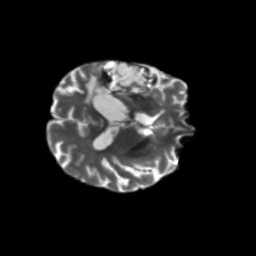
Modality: T2w
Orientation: axial
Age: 55
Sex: male
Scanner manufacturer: siemens
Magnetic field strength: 3 T
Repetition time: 5.25 s
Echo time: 0.08 s